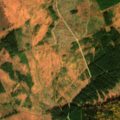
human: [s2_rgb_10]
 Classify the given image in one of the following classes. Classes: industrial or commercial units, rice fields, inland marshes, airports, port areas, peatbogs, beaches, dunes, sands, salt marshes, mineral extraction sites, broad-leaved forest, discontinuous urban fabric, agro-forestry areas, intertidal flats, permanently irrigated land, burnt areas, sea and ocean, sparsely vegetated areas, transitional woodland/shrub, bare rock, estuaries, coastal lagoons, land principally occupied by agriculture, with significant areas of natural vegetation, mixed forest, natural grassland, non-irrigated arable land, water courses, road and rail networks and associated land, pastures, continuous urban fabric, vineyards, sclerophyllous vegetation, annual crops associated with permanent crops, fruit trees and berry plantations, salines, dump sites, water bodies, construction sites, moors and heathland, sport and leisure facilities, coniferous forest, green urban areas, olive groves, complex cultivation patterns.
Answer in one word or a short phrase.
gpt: mixed forest, transitional woodland/shrub, peatbogs